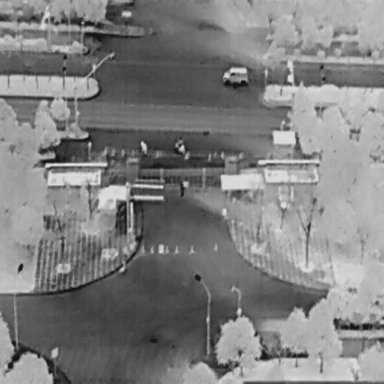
There is a Person in the infrared image.